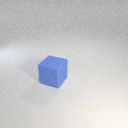
large blue rubber cube